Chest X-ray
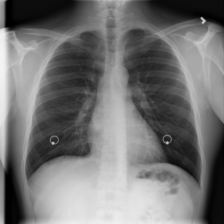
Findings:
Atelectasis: negative
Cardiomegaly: negative
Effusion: negative
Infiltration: negative
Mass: negative
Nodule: negative
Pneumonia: negative
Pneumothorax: negative
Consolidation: negative
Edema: negative
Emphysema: negative
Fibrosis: negative
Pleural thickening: negative
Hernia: negative